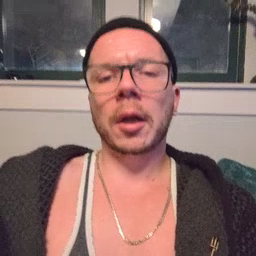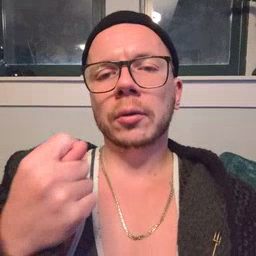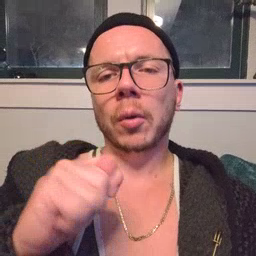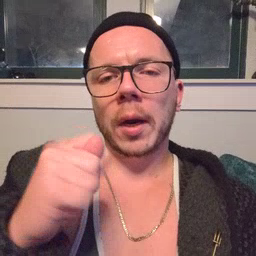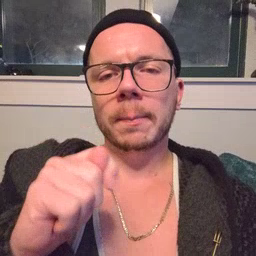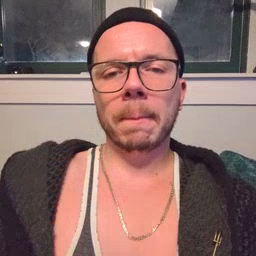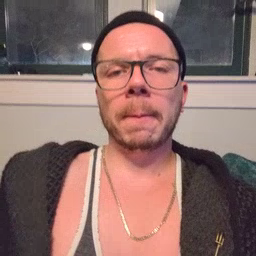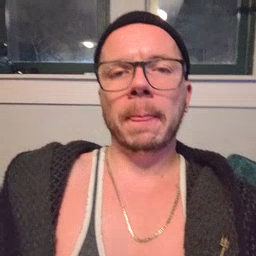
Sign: toy